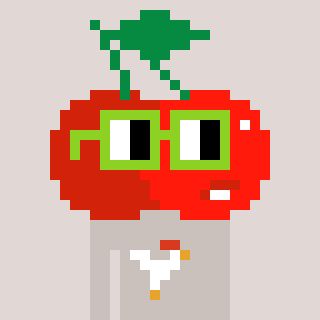
a pixel art character with square light green glasses, a cherry-shaped head and a foggrey-colored body on a warm background